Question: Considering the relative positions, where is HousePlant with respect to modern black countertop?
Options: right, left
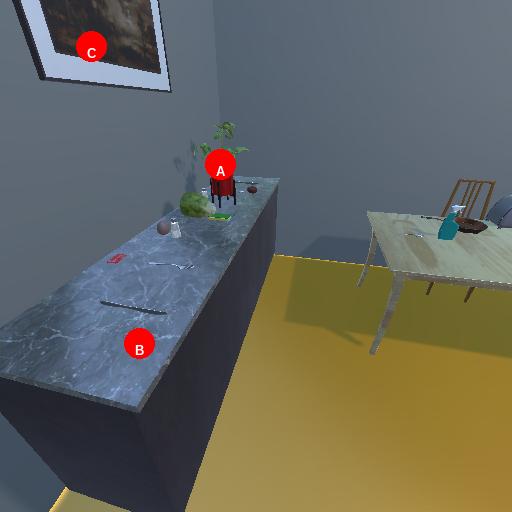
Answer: right